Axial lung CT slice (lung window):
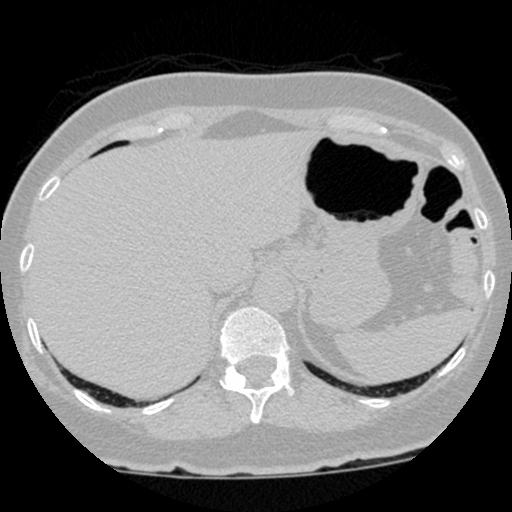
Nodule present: no